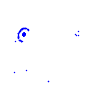
Particle: kaon